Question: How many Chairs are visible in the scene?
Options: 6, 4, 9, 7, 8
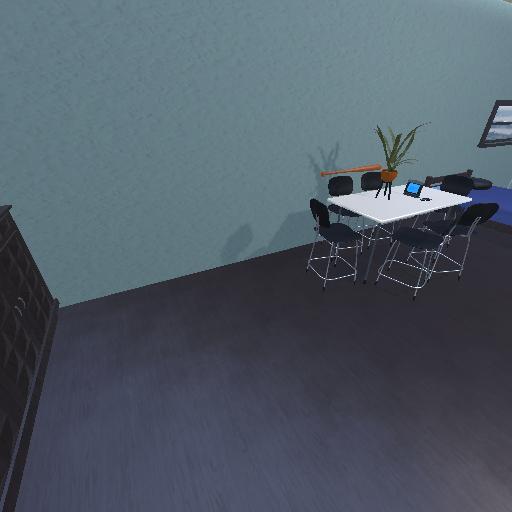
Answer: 6